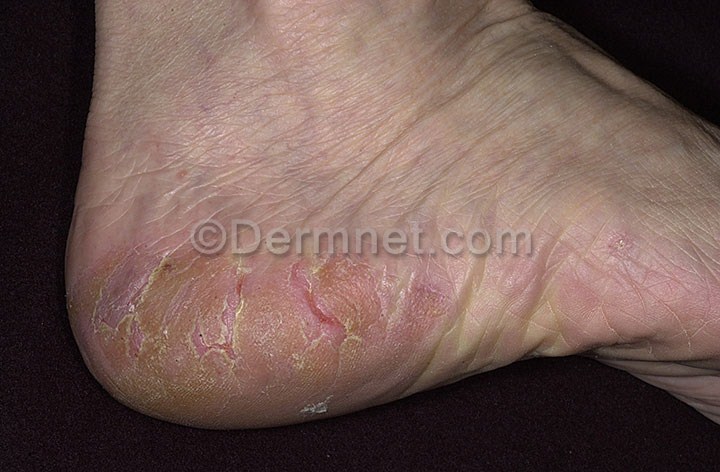
Disease: Atopic Dermatitis Photos